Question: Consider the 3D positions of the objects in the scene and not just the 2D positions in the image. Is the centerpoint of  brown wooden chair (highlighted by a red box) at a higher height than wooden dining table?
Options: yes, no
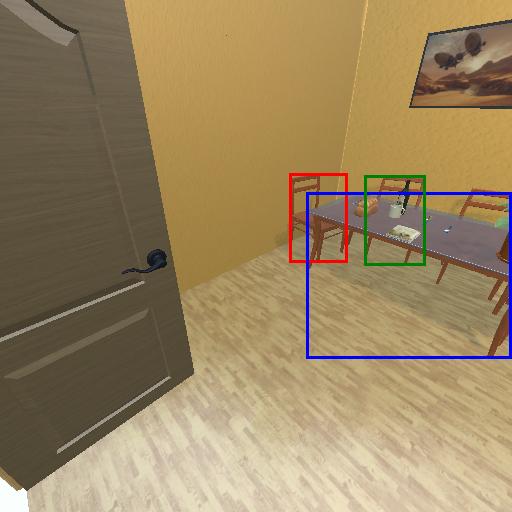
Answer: yes